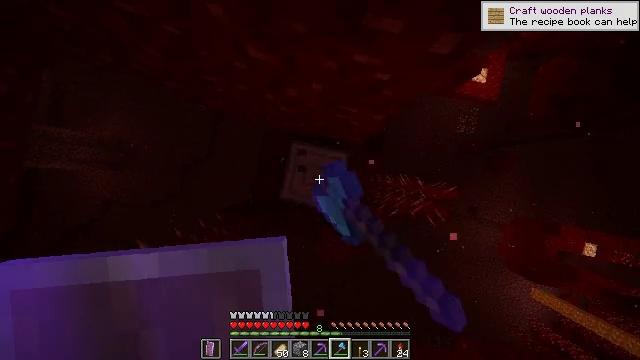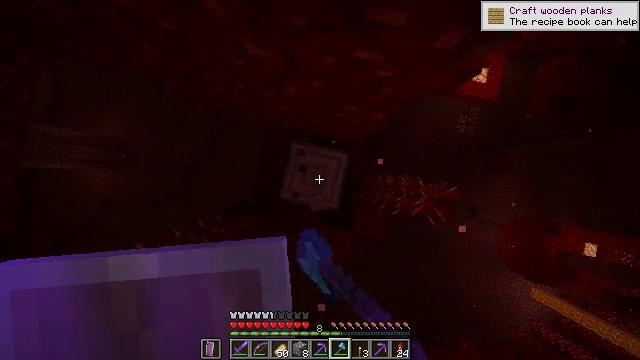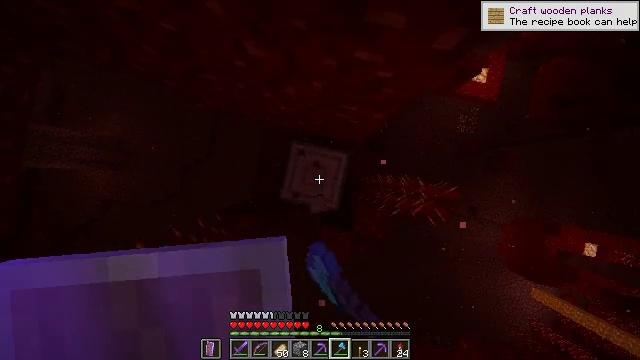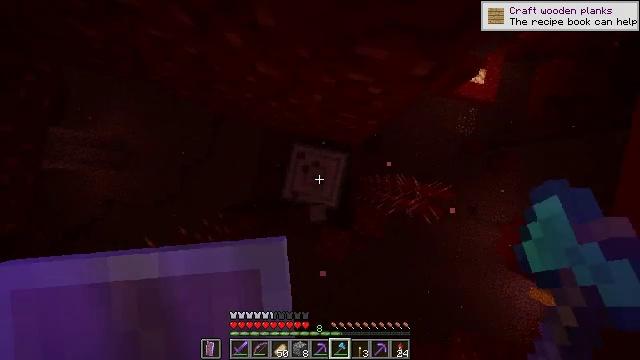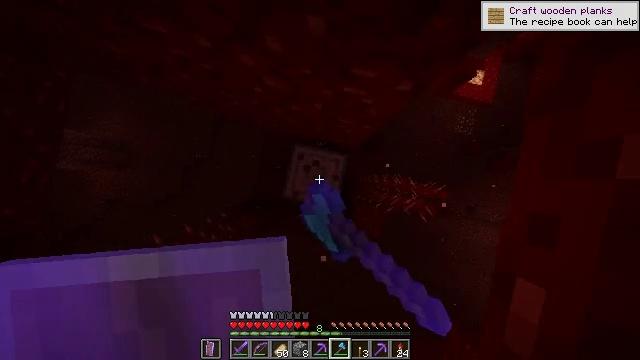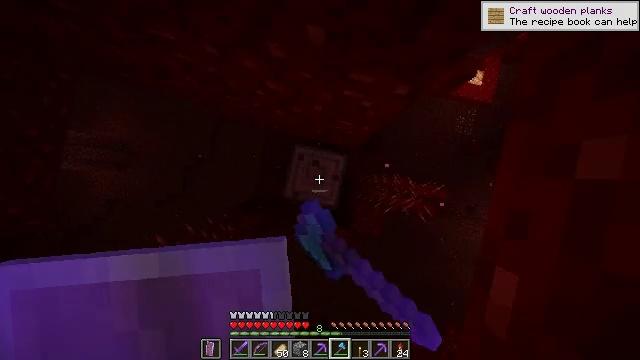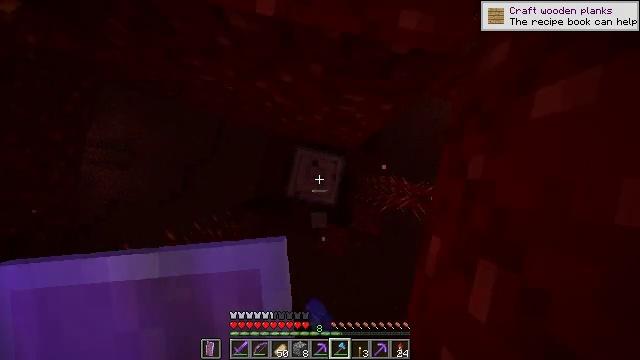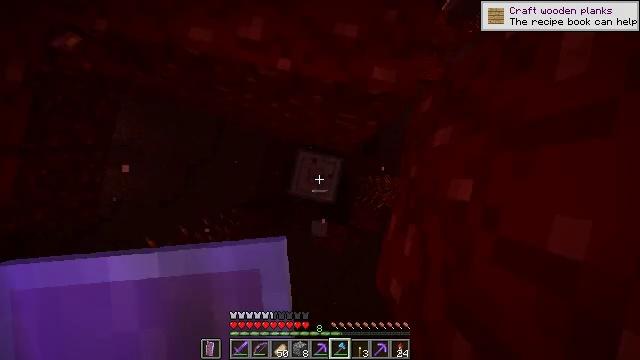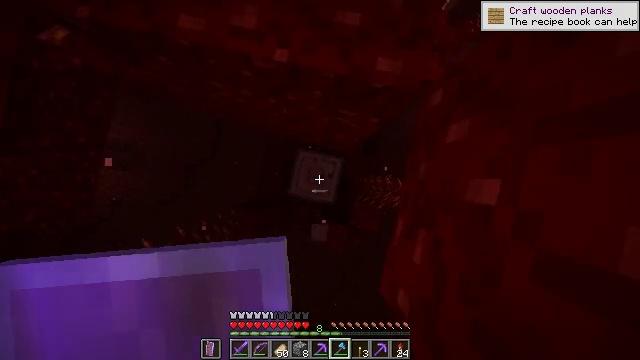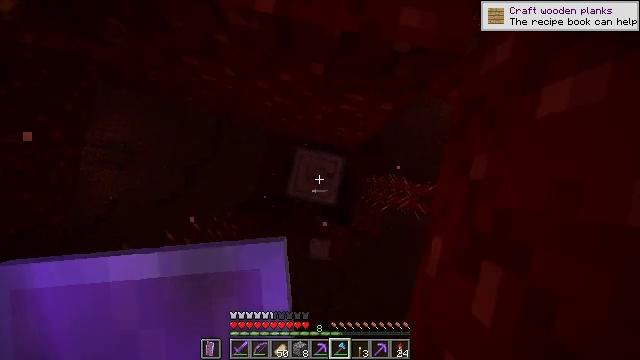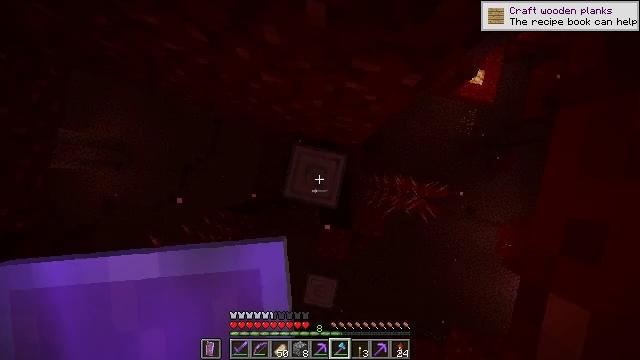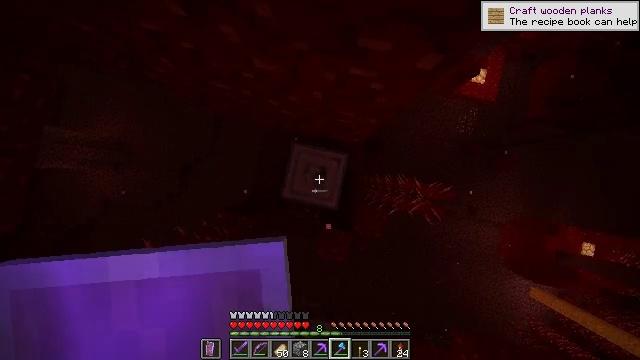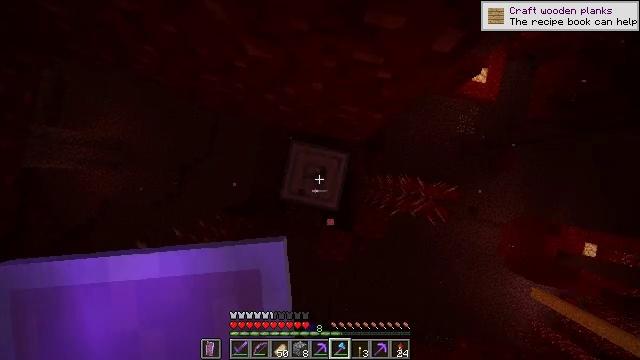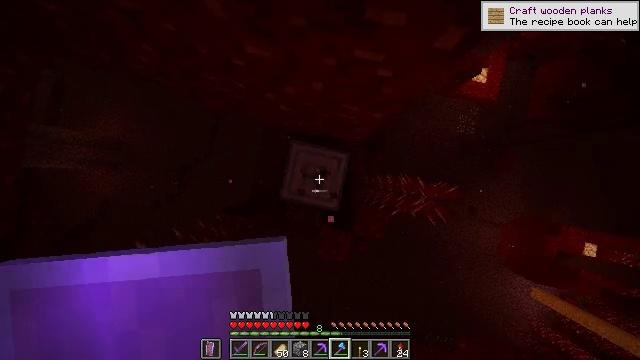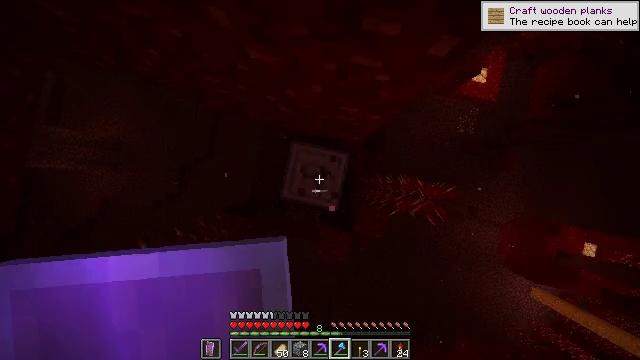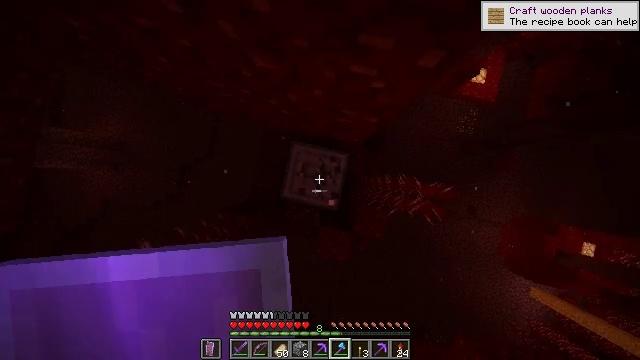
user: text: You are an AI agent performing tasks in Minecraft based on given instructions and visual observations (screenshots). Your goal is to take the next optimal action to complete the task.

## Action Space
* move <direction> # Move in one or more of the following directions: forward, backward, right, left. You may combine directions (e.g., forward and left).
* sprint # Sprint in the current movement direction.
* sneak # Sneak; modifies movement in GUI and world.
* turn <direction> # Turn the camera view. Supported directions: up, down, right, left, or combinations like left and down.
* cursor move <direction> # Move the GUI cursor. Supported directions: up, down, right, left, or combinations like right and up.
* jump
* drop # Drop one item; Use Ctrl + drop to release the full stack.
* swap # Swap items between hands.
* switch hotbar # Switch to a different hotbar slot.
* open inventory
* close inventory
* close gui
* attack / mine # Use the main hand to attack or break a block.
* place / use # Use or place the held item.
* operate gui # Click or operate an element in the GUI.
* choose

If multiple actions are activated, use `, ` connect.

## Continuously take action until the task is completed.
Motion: motion action
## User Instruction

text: Chop crimson stem from the tree.
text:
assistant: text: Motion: attack / mine, jump
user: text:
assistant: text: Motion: attack / mine, jump
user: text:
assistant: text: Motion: attack / mine, jump
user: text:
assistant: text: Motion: attack / mine, jump
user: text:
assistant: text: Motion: attack / mine, jump
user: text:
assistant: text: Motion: attack / mine, jump
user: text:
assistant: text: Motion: attack / mine, jump
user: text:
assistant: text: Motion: attack / mine, jump
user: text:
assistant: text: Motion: attack / mine, jump
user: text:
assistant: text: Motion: attack / mine, jump
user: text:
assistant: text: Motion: attack / mine, jump
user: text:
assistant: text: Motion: attack / mine, jump
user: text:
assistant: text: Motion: attack / mine, jump
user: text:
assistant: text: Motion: attack / mine, jump
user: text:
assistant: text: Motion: attack / mine, jump
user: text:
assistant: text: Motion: attack / mine, jump
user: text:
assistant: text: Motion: attack / mine, jump
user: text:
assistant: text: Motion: attack / mine, jump
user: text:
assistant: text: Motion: attack / mine, jump
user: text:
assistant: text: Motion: attack / mine, jump
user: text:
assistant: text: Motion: attack / mine, jump
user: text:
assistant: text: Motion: attack / mine, jump
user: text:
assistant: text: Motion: attack / mine, jump
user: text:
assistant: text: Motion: attack / mine, jump
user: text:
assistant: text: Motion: attack / mine, jump
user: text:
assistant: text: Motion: attack / mine, jump
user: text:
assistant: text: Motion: attack / mine, jump
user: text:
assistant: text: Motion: attack / mine, jump
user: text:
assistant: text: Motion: attack / mine, jump
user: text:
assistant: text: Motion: attack / mine, jump